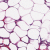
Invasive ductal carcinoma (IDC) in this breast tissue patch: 0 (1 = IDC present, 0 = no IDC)